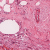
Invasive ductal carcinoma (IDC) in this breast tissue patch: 1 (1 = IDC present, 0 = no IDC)